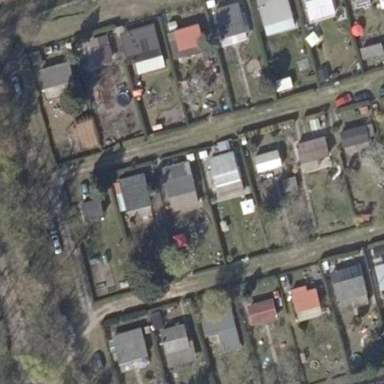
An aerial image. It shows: Area designated for allotments.